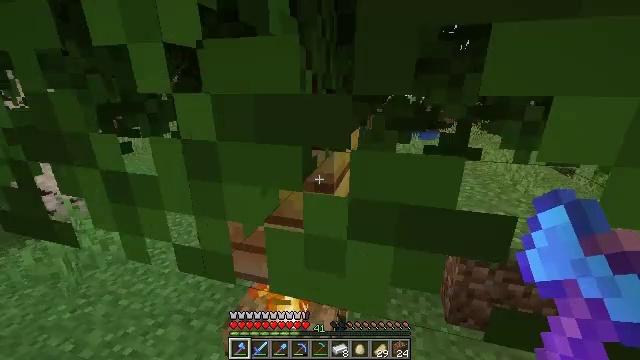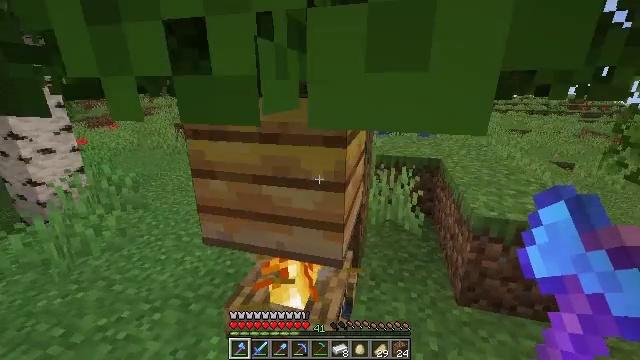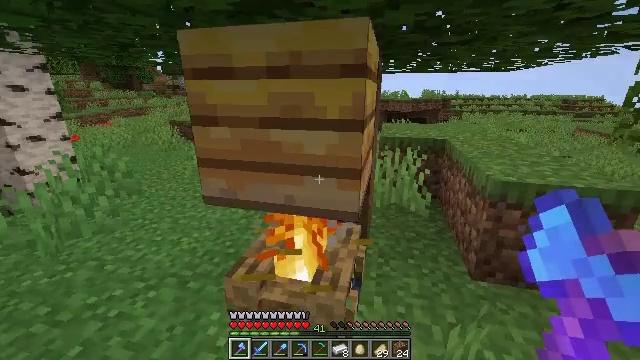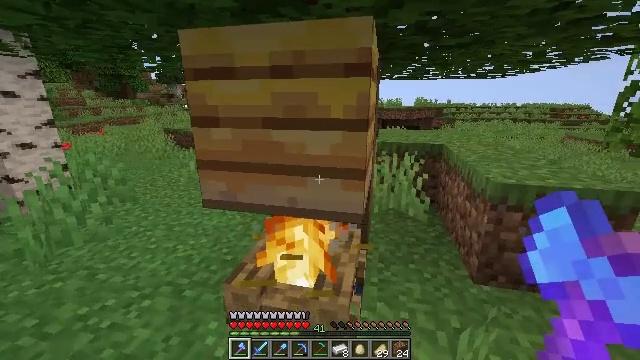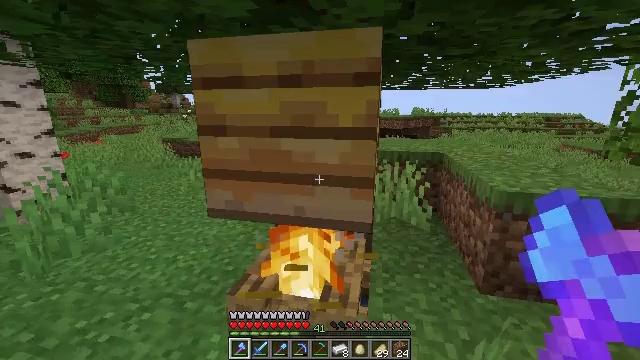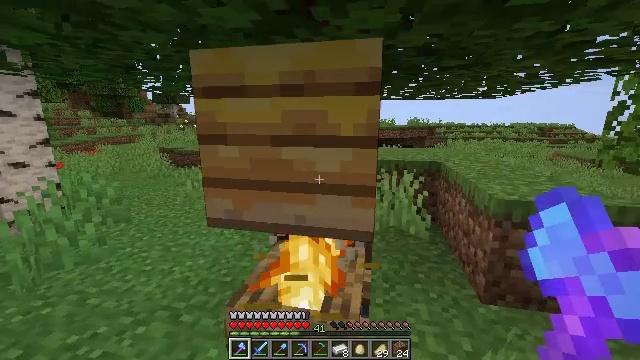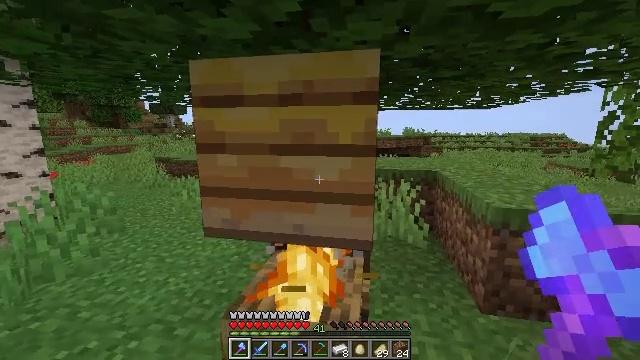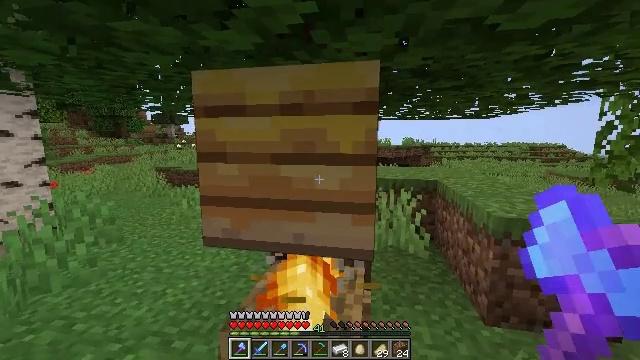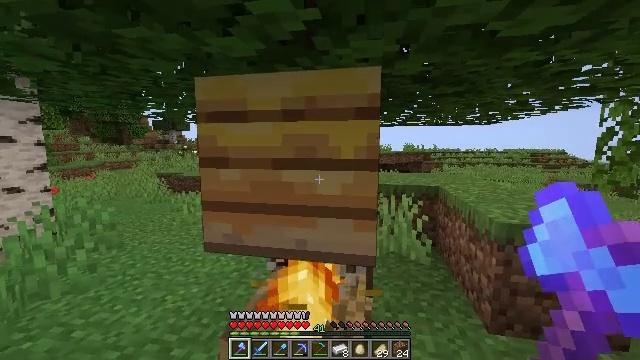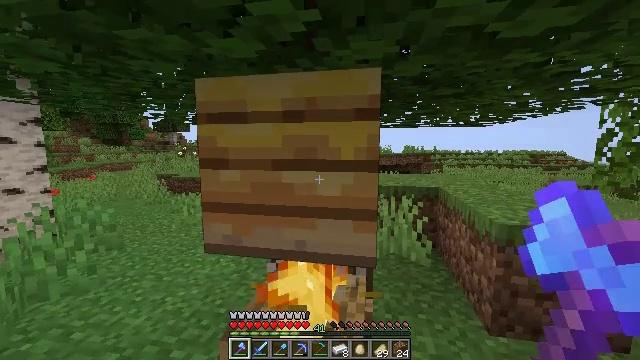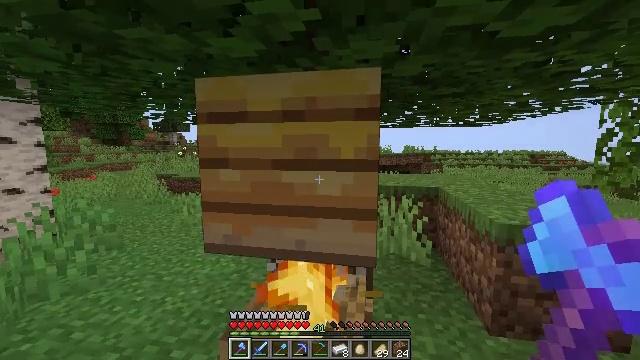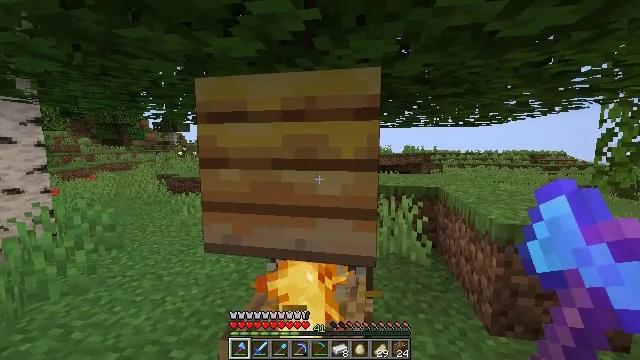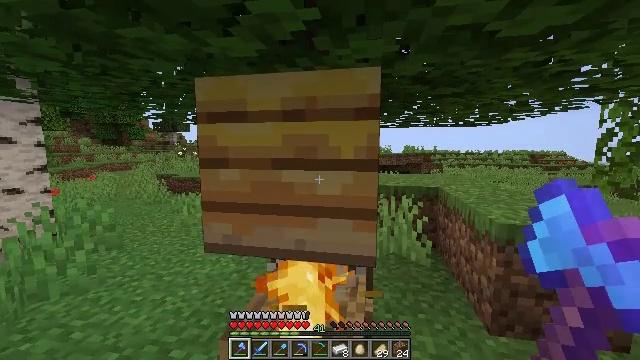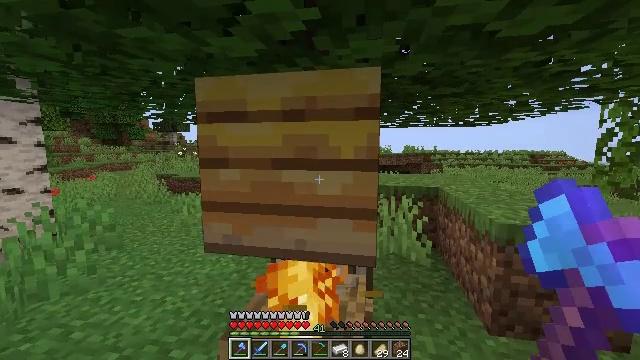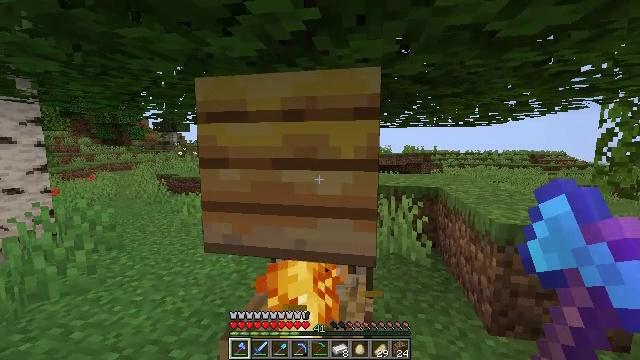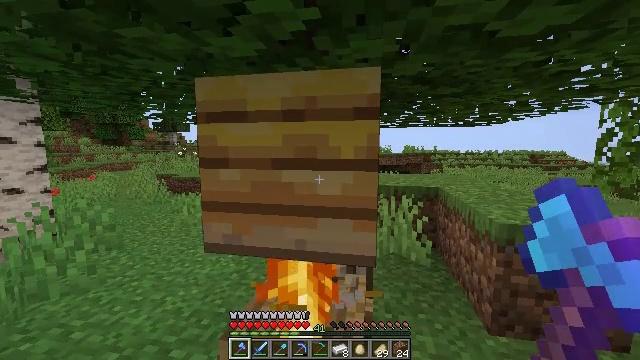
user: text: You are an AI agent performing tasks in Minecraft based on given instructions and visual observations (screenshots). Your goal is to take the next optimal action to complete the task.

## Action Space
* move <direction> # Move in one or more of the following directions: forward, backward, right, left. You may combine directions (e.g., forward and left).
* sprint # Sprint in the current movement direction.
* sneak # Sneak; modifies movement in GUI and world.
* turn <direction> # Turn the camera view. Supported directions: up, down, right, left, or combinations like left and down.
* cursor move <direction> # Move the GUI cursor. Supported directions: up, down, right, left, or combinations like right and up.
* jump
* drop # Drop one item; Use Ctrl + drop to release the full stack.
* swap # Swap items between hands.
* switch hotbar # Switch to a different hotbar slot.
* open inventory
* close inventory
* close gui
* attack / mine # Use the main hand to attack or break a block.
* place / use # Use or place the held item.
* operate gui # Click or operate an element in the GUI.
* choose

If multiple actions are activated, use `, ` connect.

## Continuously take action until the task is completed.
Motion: motion action
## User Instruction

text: Collect the bee nest for honey.
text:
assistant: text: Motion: move forward
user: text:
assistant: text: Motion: no_op
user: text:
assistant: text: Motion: turn right and up
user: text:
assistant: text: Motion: turn up
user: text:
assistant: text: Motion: turn up
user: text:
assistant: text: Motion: turn up
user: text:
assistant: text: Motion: turn up
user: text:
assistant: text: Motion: turn up
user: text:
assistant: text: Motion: no_op
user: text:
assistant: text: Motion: no_op
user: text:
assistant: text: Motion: no_op
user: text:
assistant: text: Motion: no_op
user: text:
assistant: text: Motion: no_op
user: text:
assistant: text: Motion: no_op
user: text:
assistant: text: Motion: no_op
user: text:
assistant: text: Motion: no_op
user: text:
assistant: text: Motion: no_op
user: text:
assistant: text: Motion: no_op
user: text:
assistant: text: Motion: no_op
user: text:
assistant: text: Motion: no_op
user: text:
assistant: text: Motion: no_op
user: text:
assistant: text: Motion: no_op
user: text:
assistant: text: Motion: no_op
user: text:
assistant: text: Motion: no_op
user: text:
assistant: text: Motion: no_op
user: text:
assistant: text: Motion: no_op
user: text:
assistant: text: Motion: turn up
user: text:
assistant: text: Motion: no_op
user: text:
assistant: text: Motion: no_op
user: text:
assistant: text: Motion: no_op